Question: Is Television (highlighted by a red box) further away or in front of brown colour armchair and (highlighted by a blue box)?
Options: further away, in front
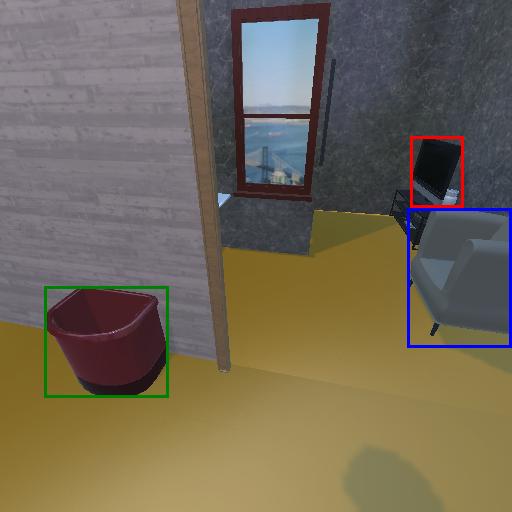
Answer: further away